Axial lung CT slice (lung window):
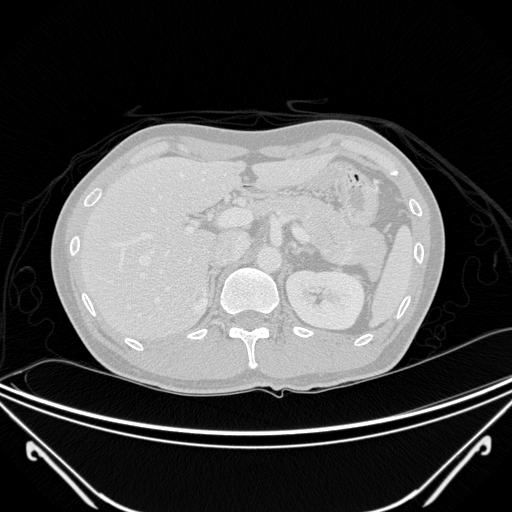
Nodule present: no